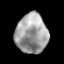
Tissue: prostate
Cell type: T cells
Senescence score: 0.2872
Nuclear area (px): 1231
Mean DAPI intensity: 159.702